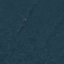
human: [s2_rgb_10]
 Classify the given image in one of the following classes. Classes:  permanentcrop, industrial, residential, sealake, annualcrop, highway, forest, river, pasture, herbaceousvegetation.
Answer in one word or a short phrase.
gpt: Forest